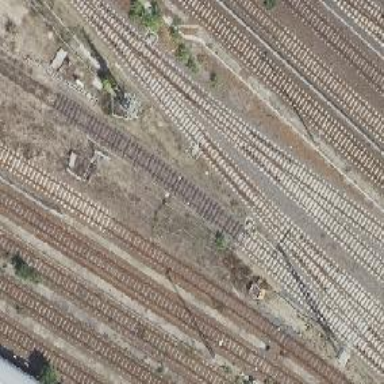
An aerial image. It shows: Railway siding with rails.